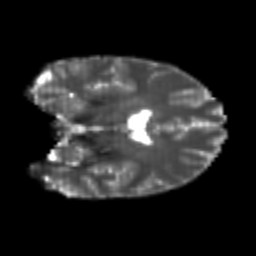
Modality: T2w
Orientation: coronal
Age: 22
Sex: male
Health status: healthy
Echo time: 0.074 s